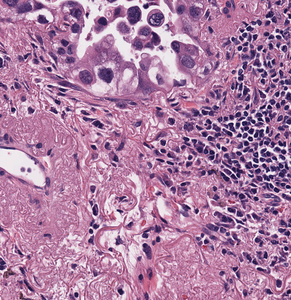
Tumor epithelial tissue: yes
Tumor-associated stroma tissue: yes
Normal tissue: no